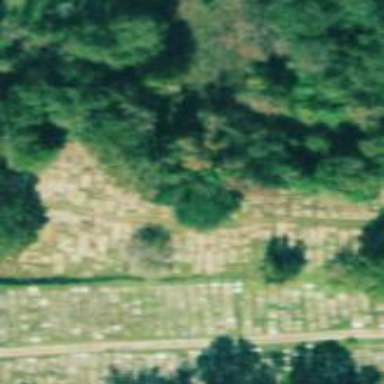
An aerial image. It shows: Cemetery.